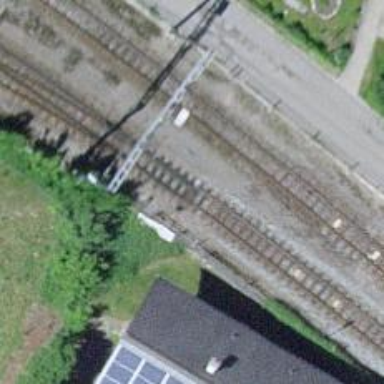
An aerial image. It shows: Railway switch.